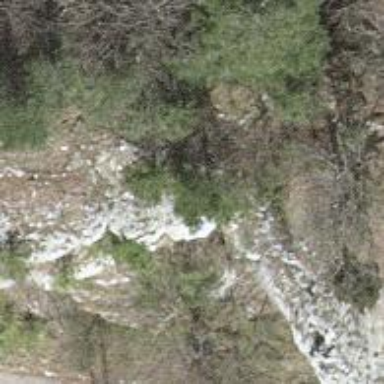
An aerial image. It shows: Natural cliff.